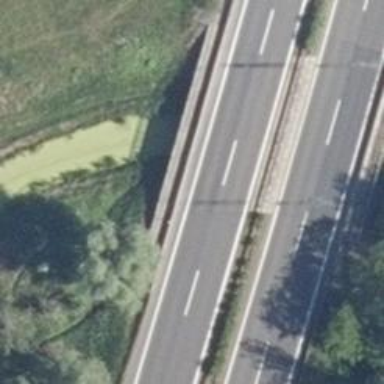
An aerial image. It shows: Asphalt bridge over motorway.